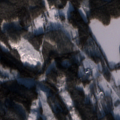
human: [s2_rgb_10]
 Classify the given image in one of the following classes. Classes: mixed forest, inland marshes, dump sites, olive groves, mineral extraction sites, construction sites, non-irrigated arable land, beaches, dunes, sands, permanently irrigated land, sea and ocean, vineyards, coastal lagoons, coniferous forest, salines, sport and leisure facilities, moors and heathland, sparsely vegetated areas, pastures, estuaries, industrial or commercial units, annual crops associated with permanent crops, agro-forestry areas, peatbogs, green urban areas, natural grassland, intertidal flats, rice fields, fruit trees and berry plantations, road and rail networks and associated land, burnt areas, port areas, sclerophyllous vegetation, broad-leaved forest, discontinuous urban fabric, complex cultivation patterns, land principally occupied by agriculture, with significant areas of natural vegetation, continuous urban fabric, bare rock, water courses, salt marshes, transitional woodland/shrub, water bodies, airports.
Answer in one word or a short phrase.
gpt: coniferous forest, mixed forest, transitional woodland/shrub